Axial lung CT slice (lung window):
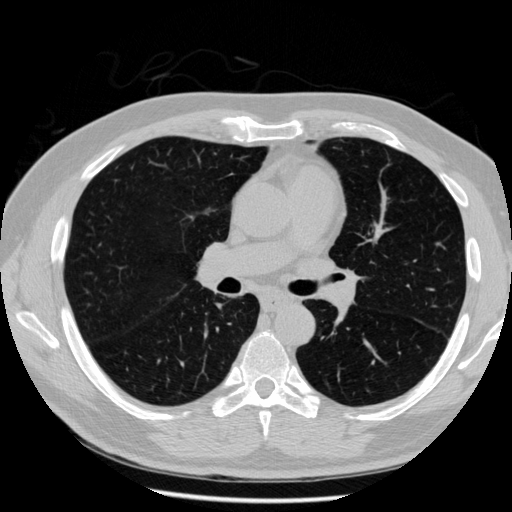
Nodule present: no